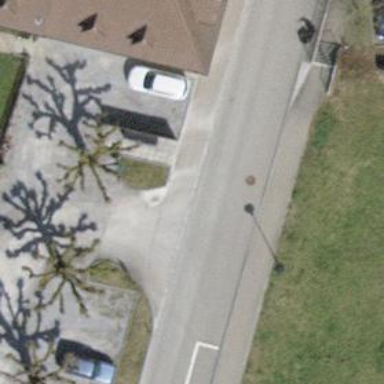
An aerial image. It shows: Compacted driveway serving as service road.